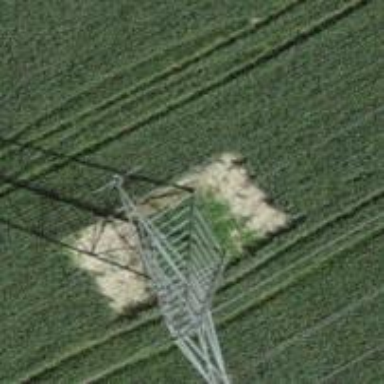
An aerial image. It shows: Lattice structure tower used for power transmission.